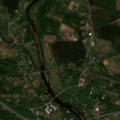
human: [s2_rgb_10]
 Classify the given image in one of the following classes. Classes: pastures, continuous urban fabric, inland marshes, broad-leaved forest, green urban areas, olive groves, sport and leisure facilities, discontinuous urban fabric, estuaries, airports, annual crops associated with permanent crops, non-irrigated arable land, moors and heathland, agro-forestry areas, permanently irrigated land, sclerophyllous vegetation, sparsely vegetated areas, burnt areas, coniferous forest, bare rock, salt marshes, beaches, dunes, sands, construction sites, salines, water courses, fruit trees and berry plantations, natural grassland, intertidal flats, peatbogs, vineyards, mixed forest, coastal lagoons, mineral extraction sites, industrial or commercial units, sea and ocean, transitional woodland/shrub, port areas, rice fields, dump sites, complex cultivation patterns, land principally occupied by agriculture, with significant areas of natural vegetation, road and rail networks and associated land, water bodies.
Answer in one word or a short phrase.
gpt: discontinuous urban fabric, land principally occupied by agriculture, with significant areas of natural vegetation, mixed forest